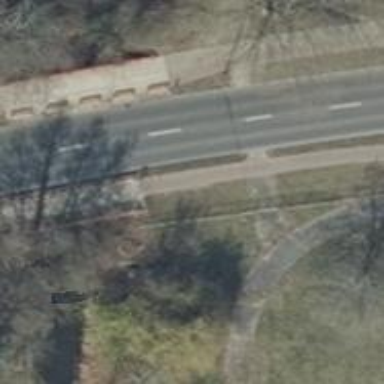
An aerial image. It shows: Concrete path on bridge with separate concrete surfaces for the cycleway and footway.